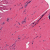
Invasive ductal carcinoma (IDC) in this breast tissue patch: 0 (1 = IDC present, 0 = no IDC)